Question: This is my firebase database from where I want to retrieve all the names of universities in 'ListView' click here to see image

'''
myRef= FirebaseDatabase.getInstance().getReference();
myRef.child("Universities").addValueEventListener(new ValueEventListener() {
@Override
public void onDataChange(DataSnapshot dataSnapshot) {
for (DataSnapshot postSnapshot : dataSnapshot.getChildren()) {
database c = postSnapshot.getValue(database.class);
final String name = c.getuniName();
userNameList.add(name);
final ArrayAdapter<String> mutahirAdapter=new ArrayAdapter<String>(getApplicationContext(),android.R.layout.simple_list_item_1 , userNameList);
mListView.setAdapter(mutahirAdapter);
}
}
@Override
public void onCancelled(DatabaseError databaseError) {
}
});
'''
'ListView''ListView'
'''
package com.mutahir.futureguide;
public class database {
String Name;
public String uniName(String Name) {
this.Name= Name;
return Name;
}
public String getuniName() {
return Name;
}
public void setuniName(String Name) {
this.Name = Name;
}
}
'''
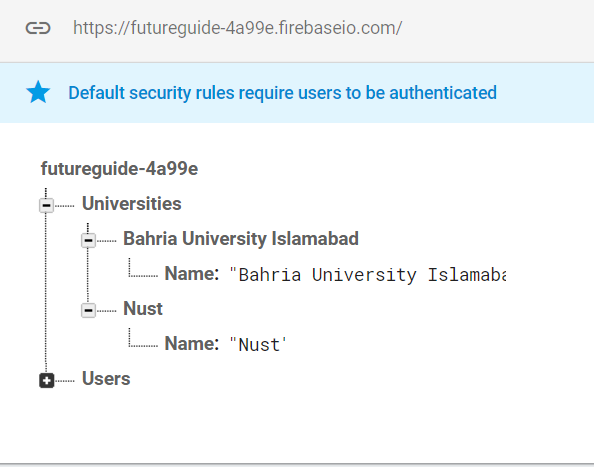
Answer: Hope it worked!
'''
myRef= FirebaseDatabase.getInstance().getReference();
myRef.child("Universities").addValueEventListener(new ValueEventListener() {
@Override
public void onDataChange(DataSnapshot dataSnapshot) {
for (DataSnapshot postSnapshot : dataSnapshot.getChildren()) {
final String name = postSnapshot.getValue("name").toString();
userNameList.add(name);
}
if(!userNameList.isEmpty()){
final ArrayAdapter<String> mutahirAdapter=new ArrayAdapter<String>(getApplicationContext(),android.R.layout.simple_list_item_1 , userNameList);
mListView.setAdapter(mutahirAdapter);
}
}
@Override
public void onCancelled(DatabaseError databaseError) {
}
});
'''